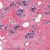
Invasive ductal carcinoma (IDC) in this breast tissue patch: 1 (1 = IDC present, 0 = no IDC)